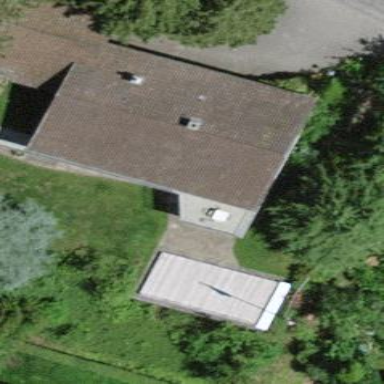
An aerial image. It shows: Simple and straightforward house.